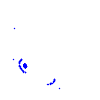
Particle: electron